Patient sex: F
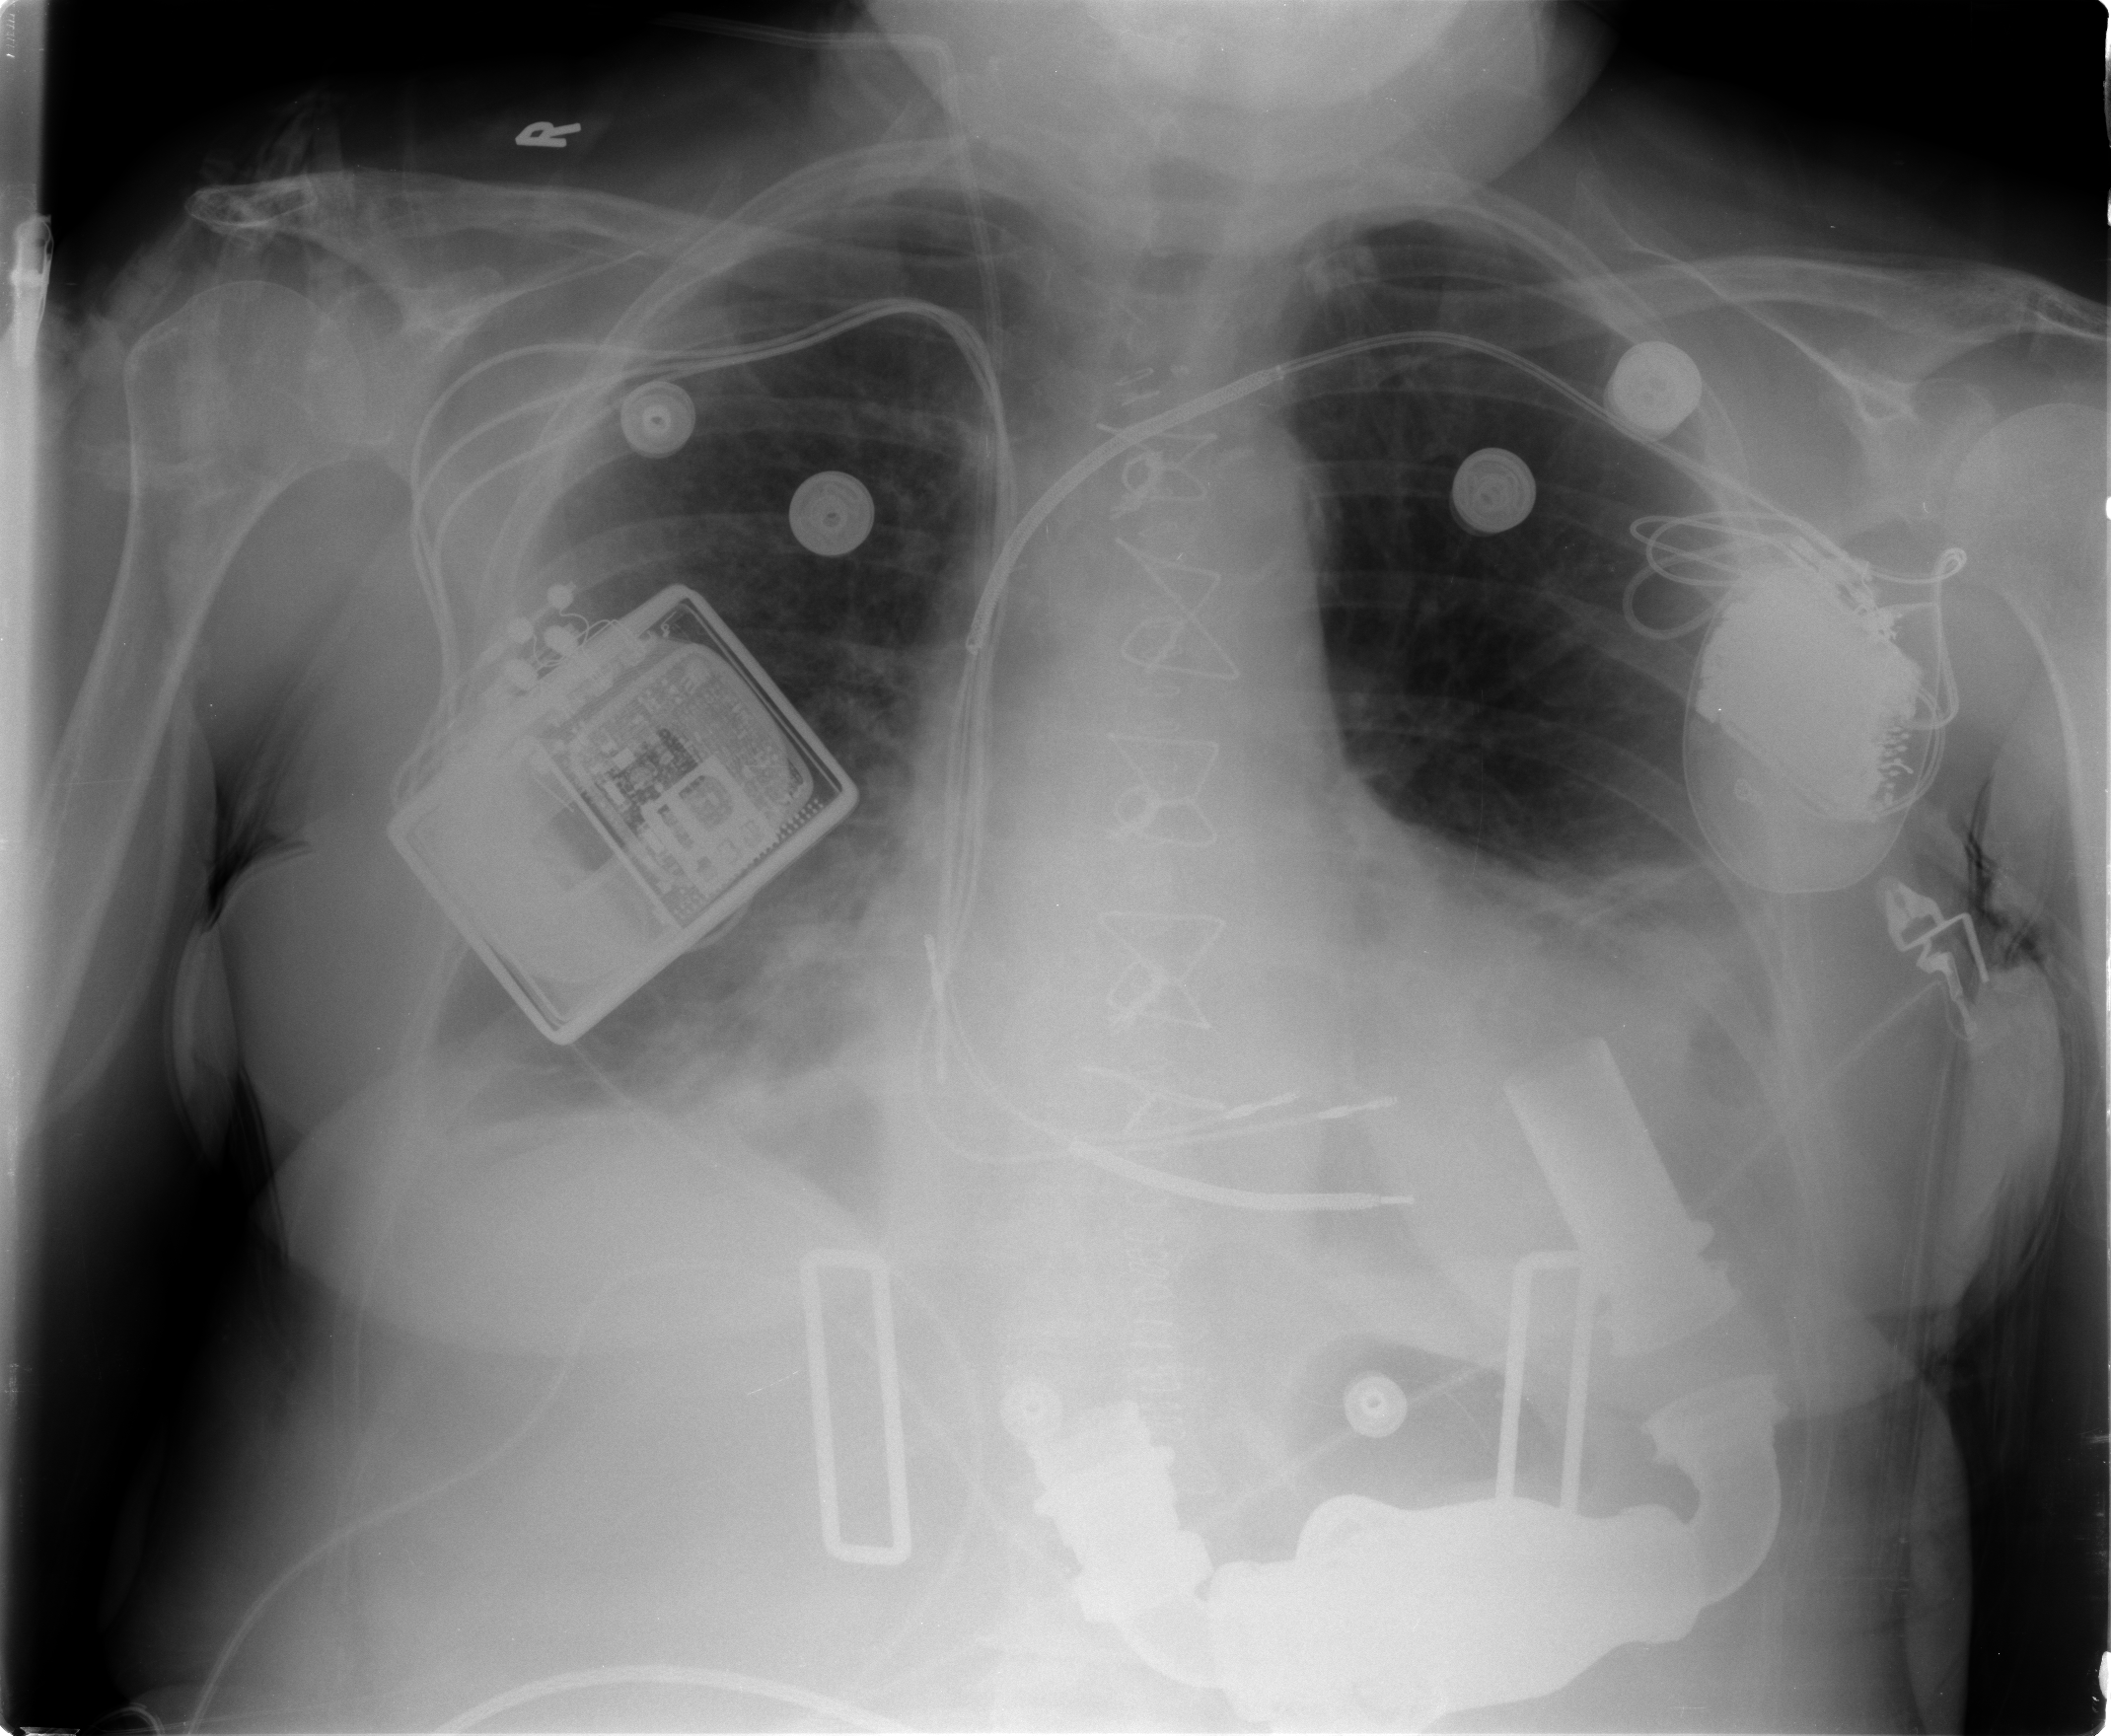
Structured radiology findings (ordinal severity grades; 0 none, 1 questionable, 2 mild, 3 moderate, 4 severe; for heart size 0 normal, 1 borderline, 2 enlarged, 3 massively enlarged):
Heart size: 2
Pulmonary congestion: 2
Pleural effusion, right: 2
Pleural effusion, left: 2
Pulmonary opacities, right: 0
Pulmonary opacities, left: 0
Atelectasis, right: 2
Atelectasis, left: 2